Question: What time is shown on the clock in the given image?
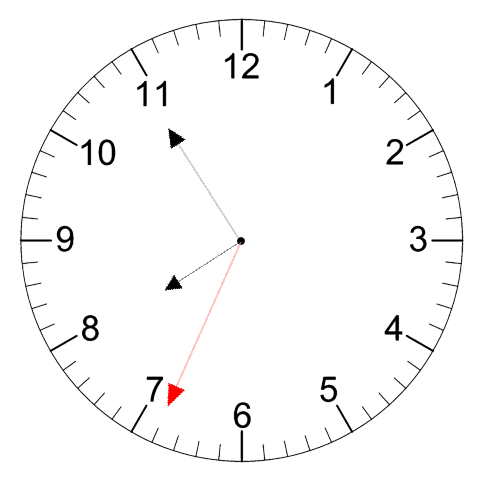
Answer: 07:54:34